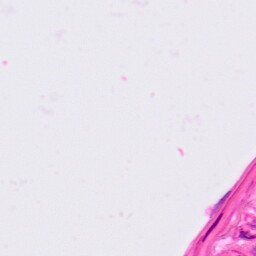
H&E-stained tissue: Lung